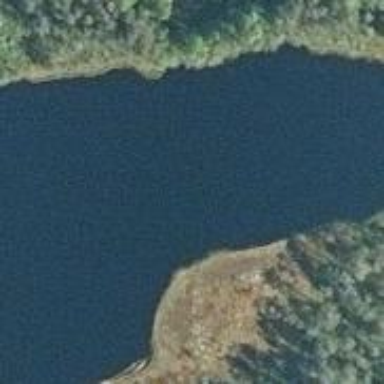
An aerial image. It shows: Peaceful pond surrounded by nature.